Interaction volume radius: 10 \u00c5
Interaction volume height: 20 \u00c5
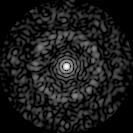
Disorder parameter: 0.8435